Question: I have been trying to create a Class diagram in UML 2.0 using Rational Architect.
However when I look at the palette options there is no icon for Class to click and position a class item on the diagram.
Screenshot:

Following this example <URL> , on page 2 you can clearly see the palette has an icon for "Class"
Why can I not find it? Is it a specific type of project or model I have to use ?
Thanks
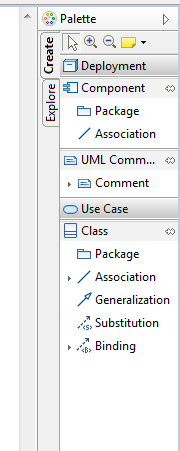
Answer: Problem solved,
Was in "Use-case" view instead of "Model" view.